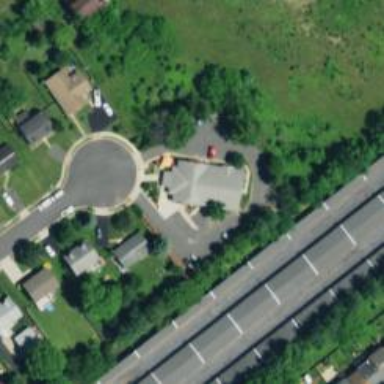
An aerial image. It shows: Parking space is available.